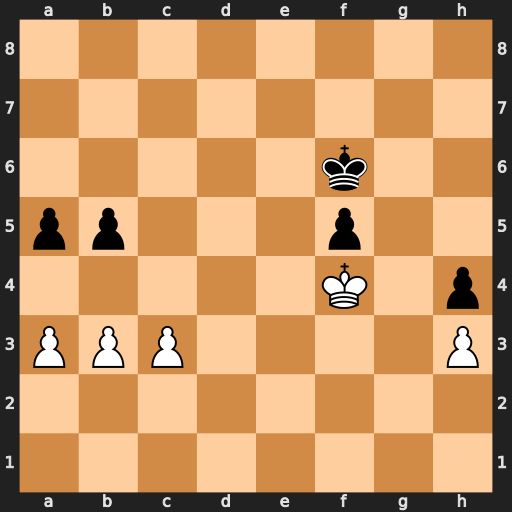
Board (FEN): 8/8/5k2/pp3p2/5K1p/PPP4P/8/8
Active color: w
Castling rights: -
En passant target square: -
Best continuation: a4 bxa4 bxa4 Ke6 c4 Kf6 c5